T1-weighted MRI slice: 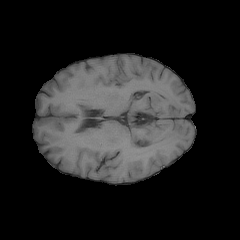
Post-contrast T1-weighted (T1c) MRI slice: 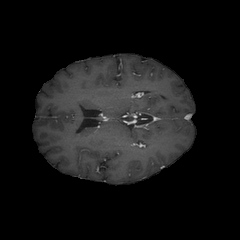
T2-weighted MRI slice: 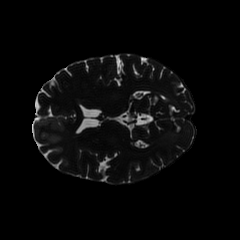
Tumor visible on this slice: yes